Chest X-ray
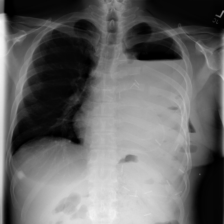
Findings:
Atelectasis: negative
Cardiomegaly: negative
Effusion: negative
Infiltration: negative
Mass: negative
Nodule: negative
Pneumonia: negative
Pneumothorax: negative
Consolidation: negative
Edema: negative
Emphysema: positive
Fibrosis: negative
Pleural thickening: negative
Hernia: negative